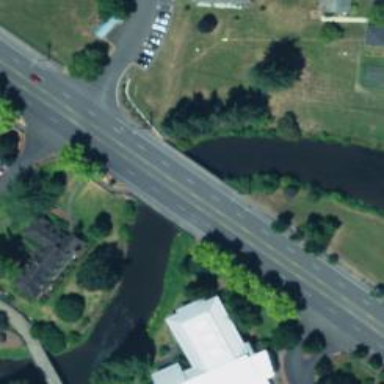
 featuring bridge. There is separate sidewalk beside it."